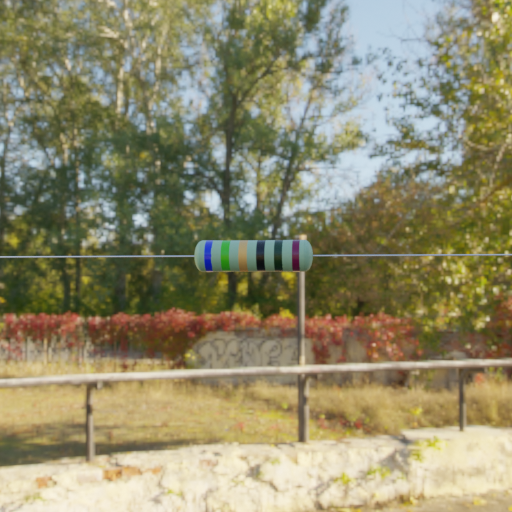
Resistor colour bands (in order): blue, green, gold, black, black, brown